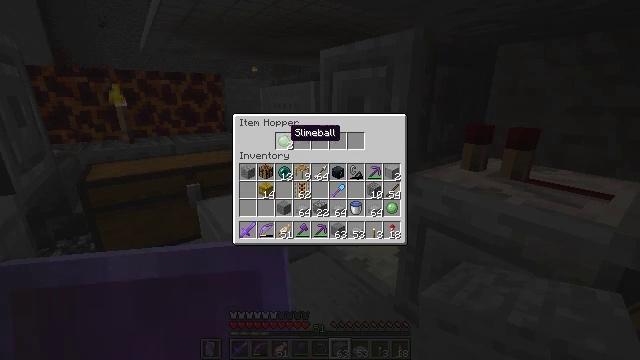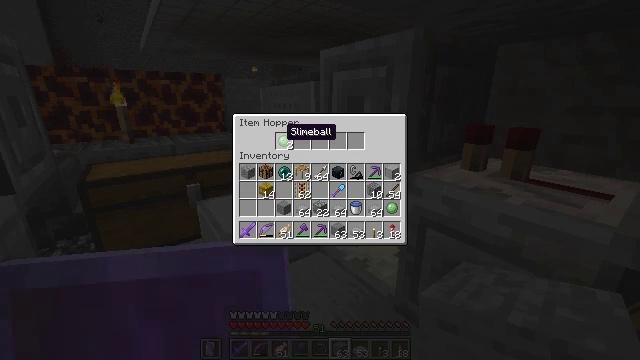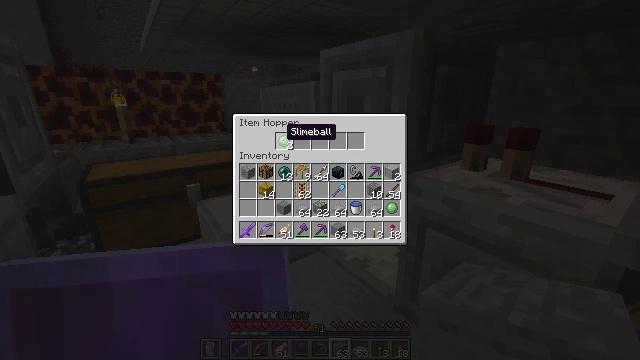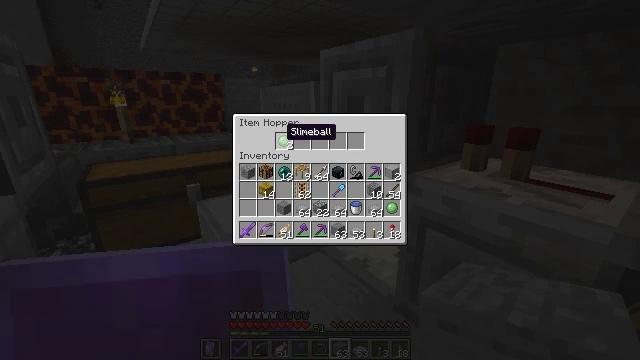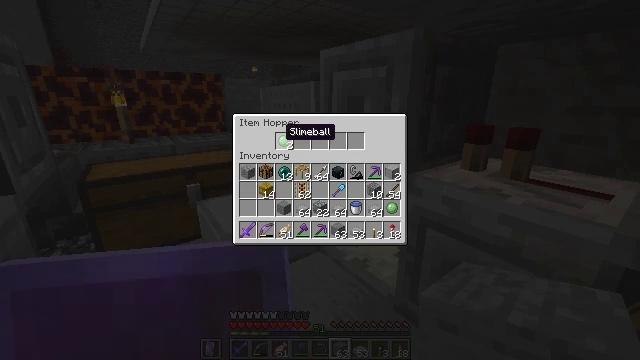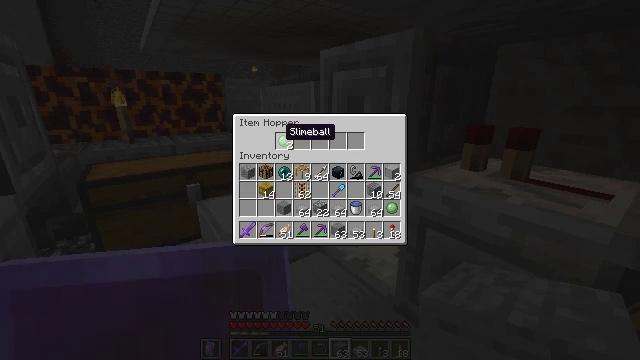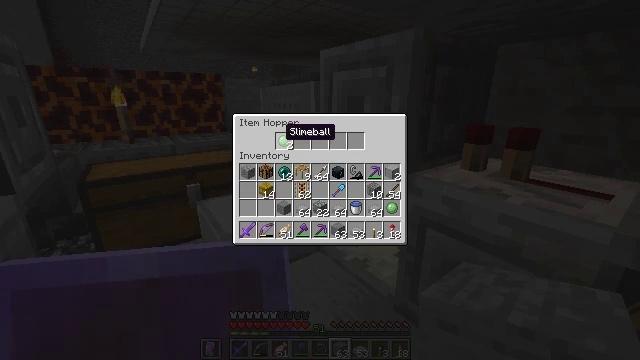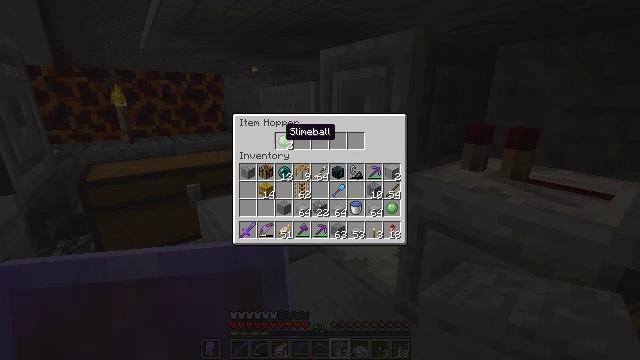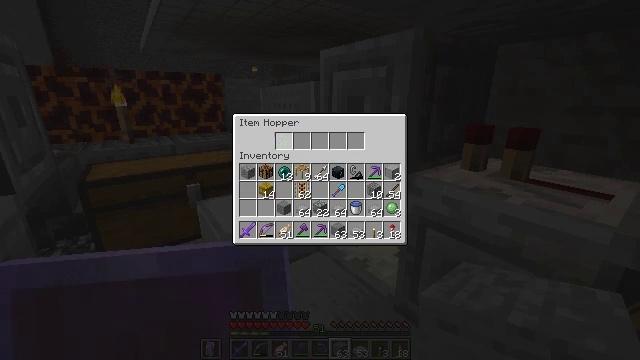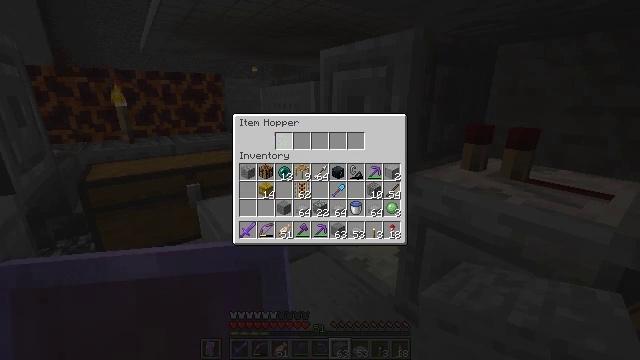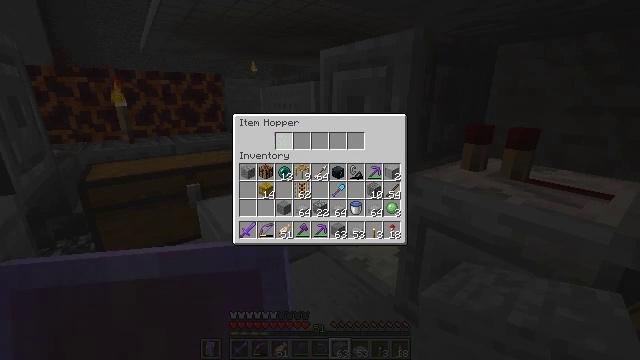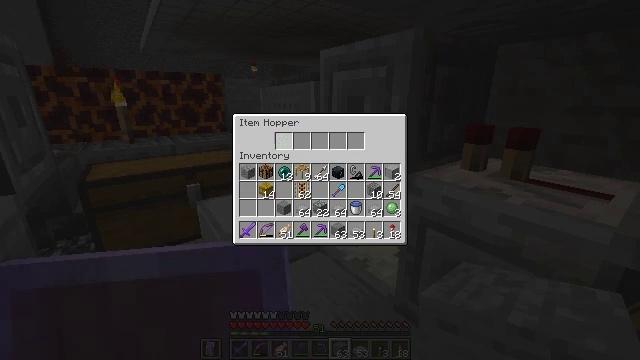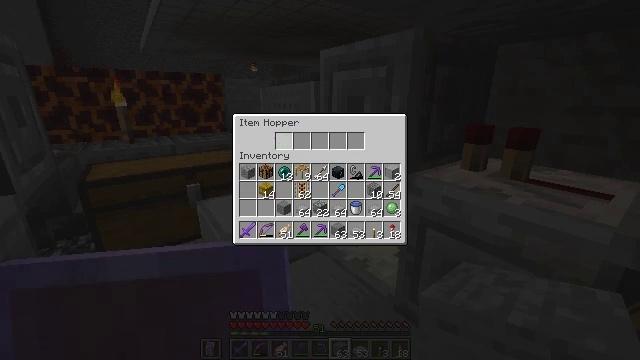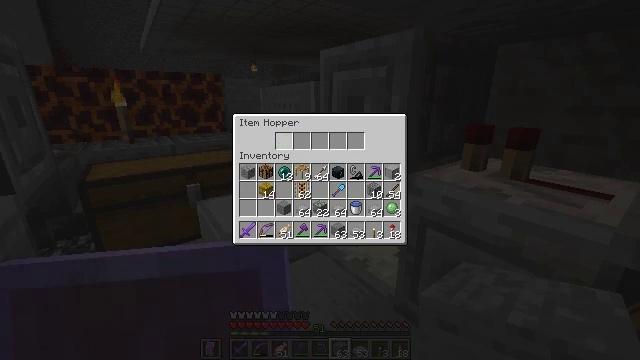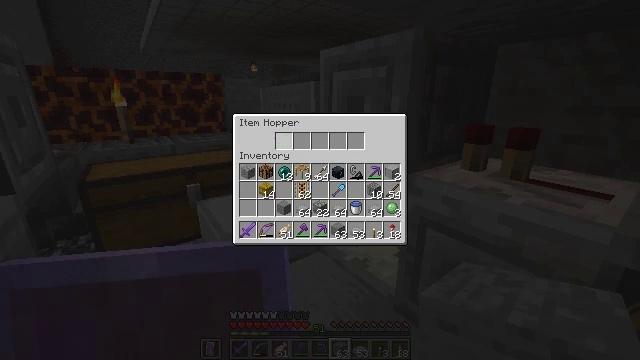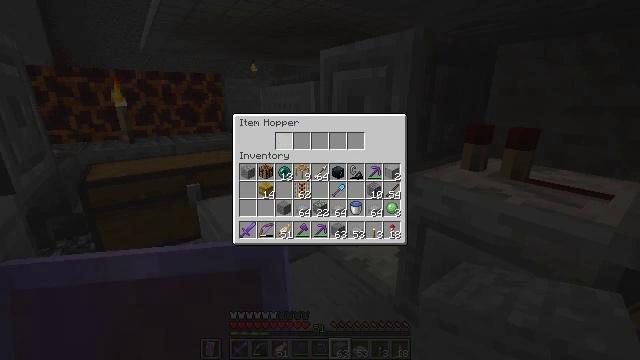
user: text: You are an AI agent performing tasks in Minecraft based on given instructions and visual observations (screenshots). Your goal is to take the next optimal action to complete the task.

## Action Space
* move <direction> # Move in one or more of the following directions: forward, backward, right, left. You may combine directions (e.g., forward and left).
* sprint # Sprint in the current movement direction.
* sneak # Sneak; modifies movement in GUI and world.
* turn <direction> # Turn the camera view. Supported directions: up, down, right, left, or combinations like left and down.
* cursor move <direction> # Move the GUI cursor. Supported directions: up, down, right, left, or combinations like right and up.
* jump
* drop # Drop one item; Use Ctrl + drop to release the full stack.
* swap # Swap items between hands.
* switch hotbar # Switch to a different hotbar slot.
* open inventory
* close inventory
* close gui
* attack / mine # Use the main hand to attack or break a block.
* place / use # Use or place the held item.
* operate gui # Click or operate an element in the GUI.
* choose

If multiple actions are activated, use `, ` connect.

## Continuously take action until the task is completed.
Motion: motion action
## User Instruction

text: Collect chiseled stone bricks for building.
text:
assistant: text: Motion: no_op
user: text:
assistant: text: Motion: no_op
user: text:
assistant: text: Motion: no_op
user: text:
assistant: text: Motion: no_op
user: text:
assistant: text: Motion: no_op
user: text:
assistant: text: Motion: sneak
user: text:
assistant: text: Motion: sneak
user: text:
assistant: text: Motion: sneak, operate gui
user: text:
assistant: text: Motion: sneak, operate gui
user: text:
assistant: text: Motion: sneak, operate gui
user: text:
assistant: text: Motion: sneak
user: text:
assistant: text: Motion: no_op
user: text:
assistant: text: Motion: no_op
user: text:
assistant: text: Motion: no_op
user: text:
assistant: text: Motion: no_op
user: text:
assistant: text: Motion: no_op
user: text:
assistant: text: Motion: no_op
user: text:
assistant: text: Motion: no_op
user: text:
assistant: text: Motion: no_op
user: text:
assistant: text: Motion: close gui
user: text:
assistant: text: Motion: no_op
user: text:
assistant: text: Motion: no_op
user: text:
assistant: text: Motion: no_op
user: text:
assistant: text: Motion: no_op
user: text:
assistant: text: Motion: no_op
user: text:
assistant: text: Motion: no_op
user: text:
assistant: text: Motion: no_op
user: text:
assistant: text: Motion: no_op
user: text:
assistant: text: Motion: no_op
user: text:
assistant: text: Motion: no_op